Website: macys
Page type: billing-address
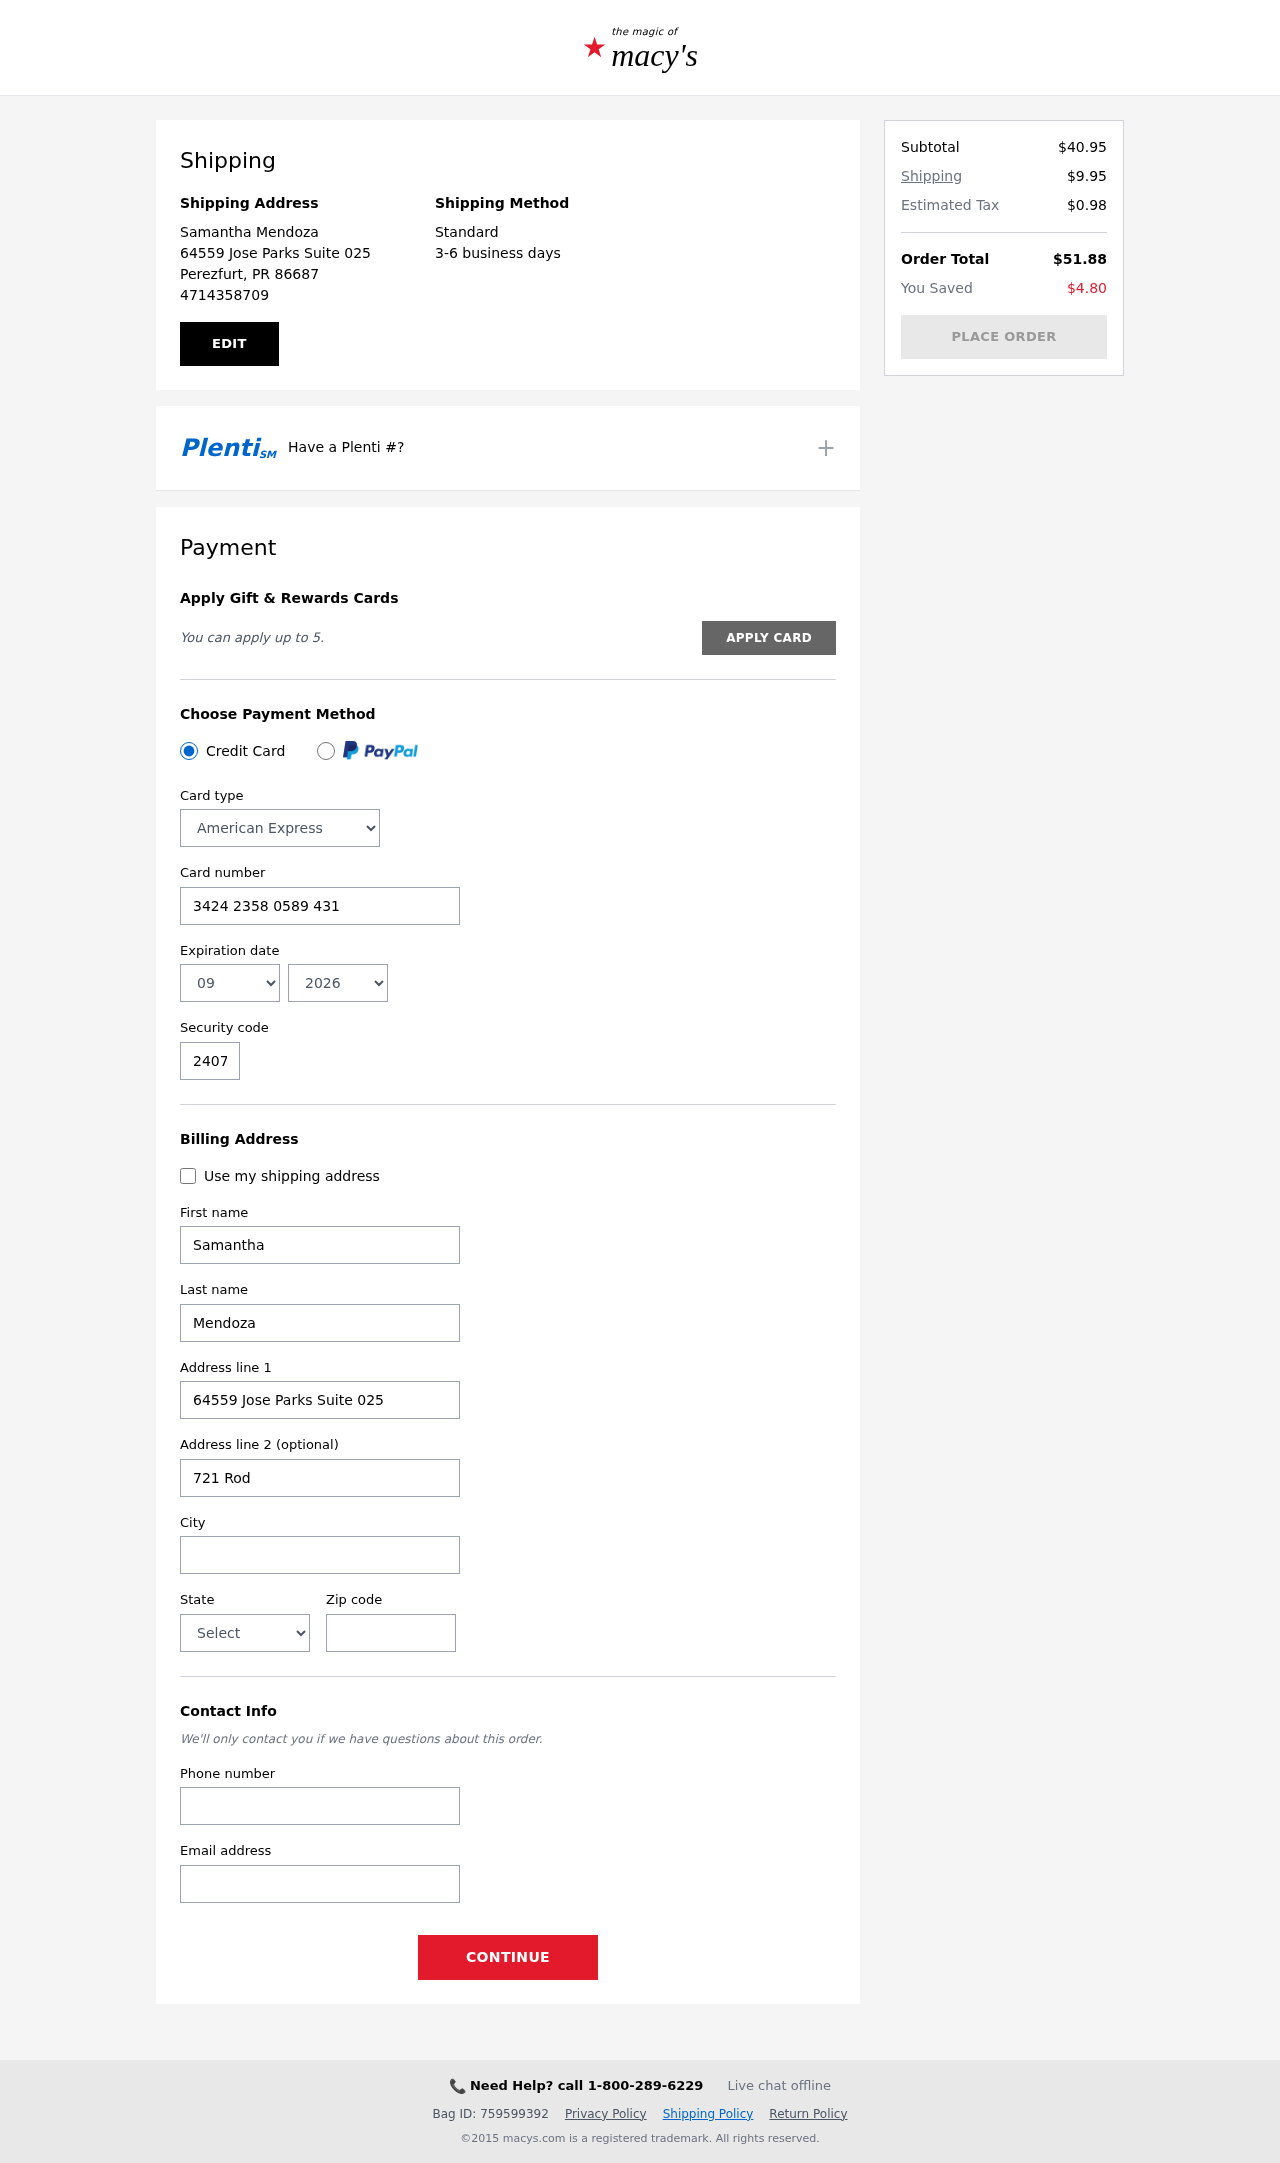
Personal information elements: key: PII_CARD_CVV
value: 2407
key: PII_CARD_EXPIRY_MONTH
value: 09
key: PII_CARD_EXPIRY_YEAR
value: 26
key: PII_CARD_NUMBER
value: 3424 2358 0589 431
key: PII_CARD_TYPE
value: American Express
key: PII_CITY
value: Perezfurt
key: PII_CITY_STATE_ZIP
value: Perezfurt, PR 86687
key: PII_EMAIL
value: samantha.mendoza@hotmail.com
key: PII_FIRSTNAME
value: Samantha
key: PII_FULLNAME
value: Samantha Mendoza
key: PII_LASTNAME
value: Mendoza
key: PII_PHONE
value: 4714358709
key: PII_POSTCODE
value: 86687
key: PII_STATE
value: PR
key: PII_STREET
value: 64559 Jose Parks Suite 025
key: PII_STREET2
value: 721 Rodriguez Track
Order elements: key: ORDER_SUBTOTAL
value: $40.95
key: ORDER_SHIPPING_COST
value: $9.95
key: ORDER_TAX
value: $0.98
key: ORDER_TOTAL
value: $51.88
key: ORDER_SAVINGS
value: $4.80